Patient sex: M
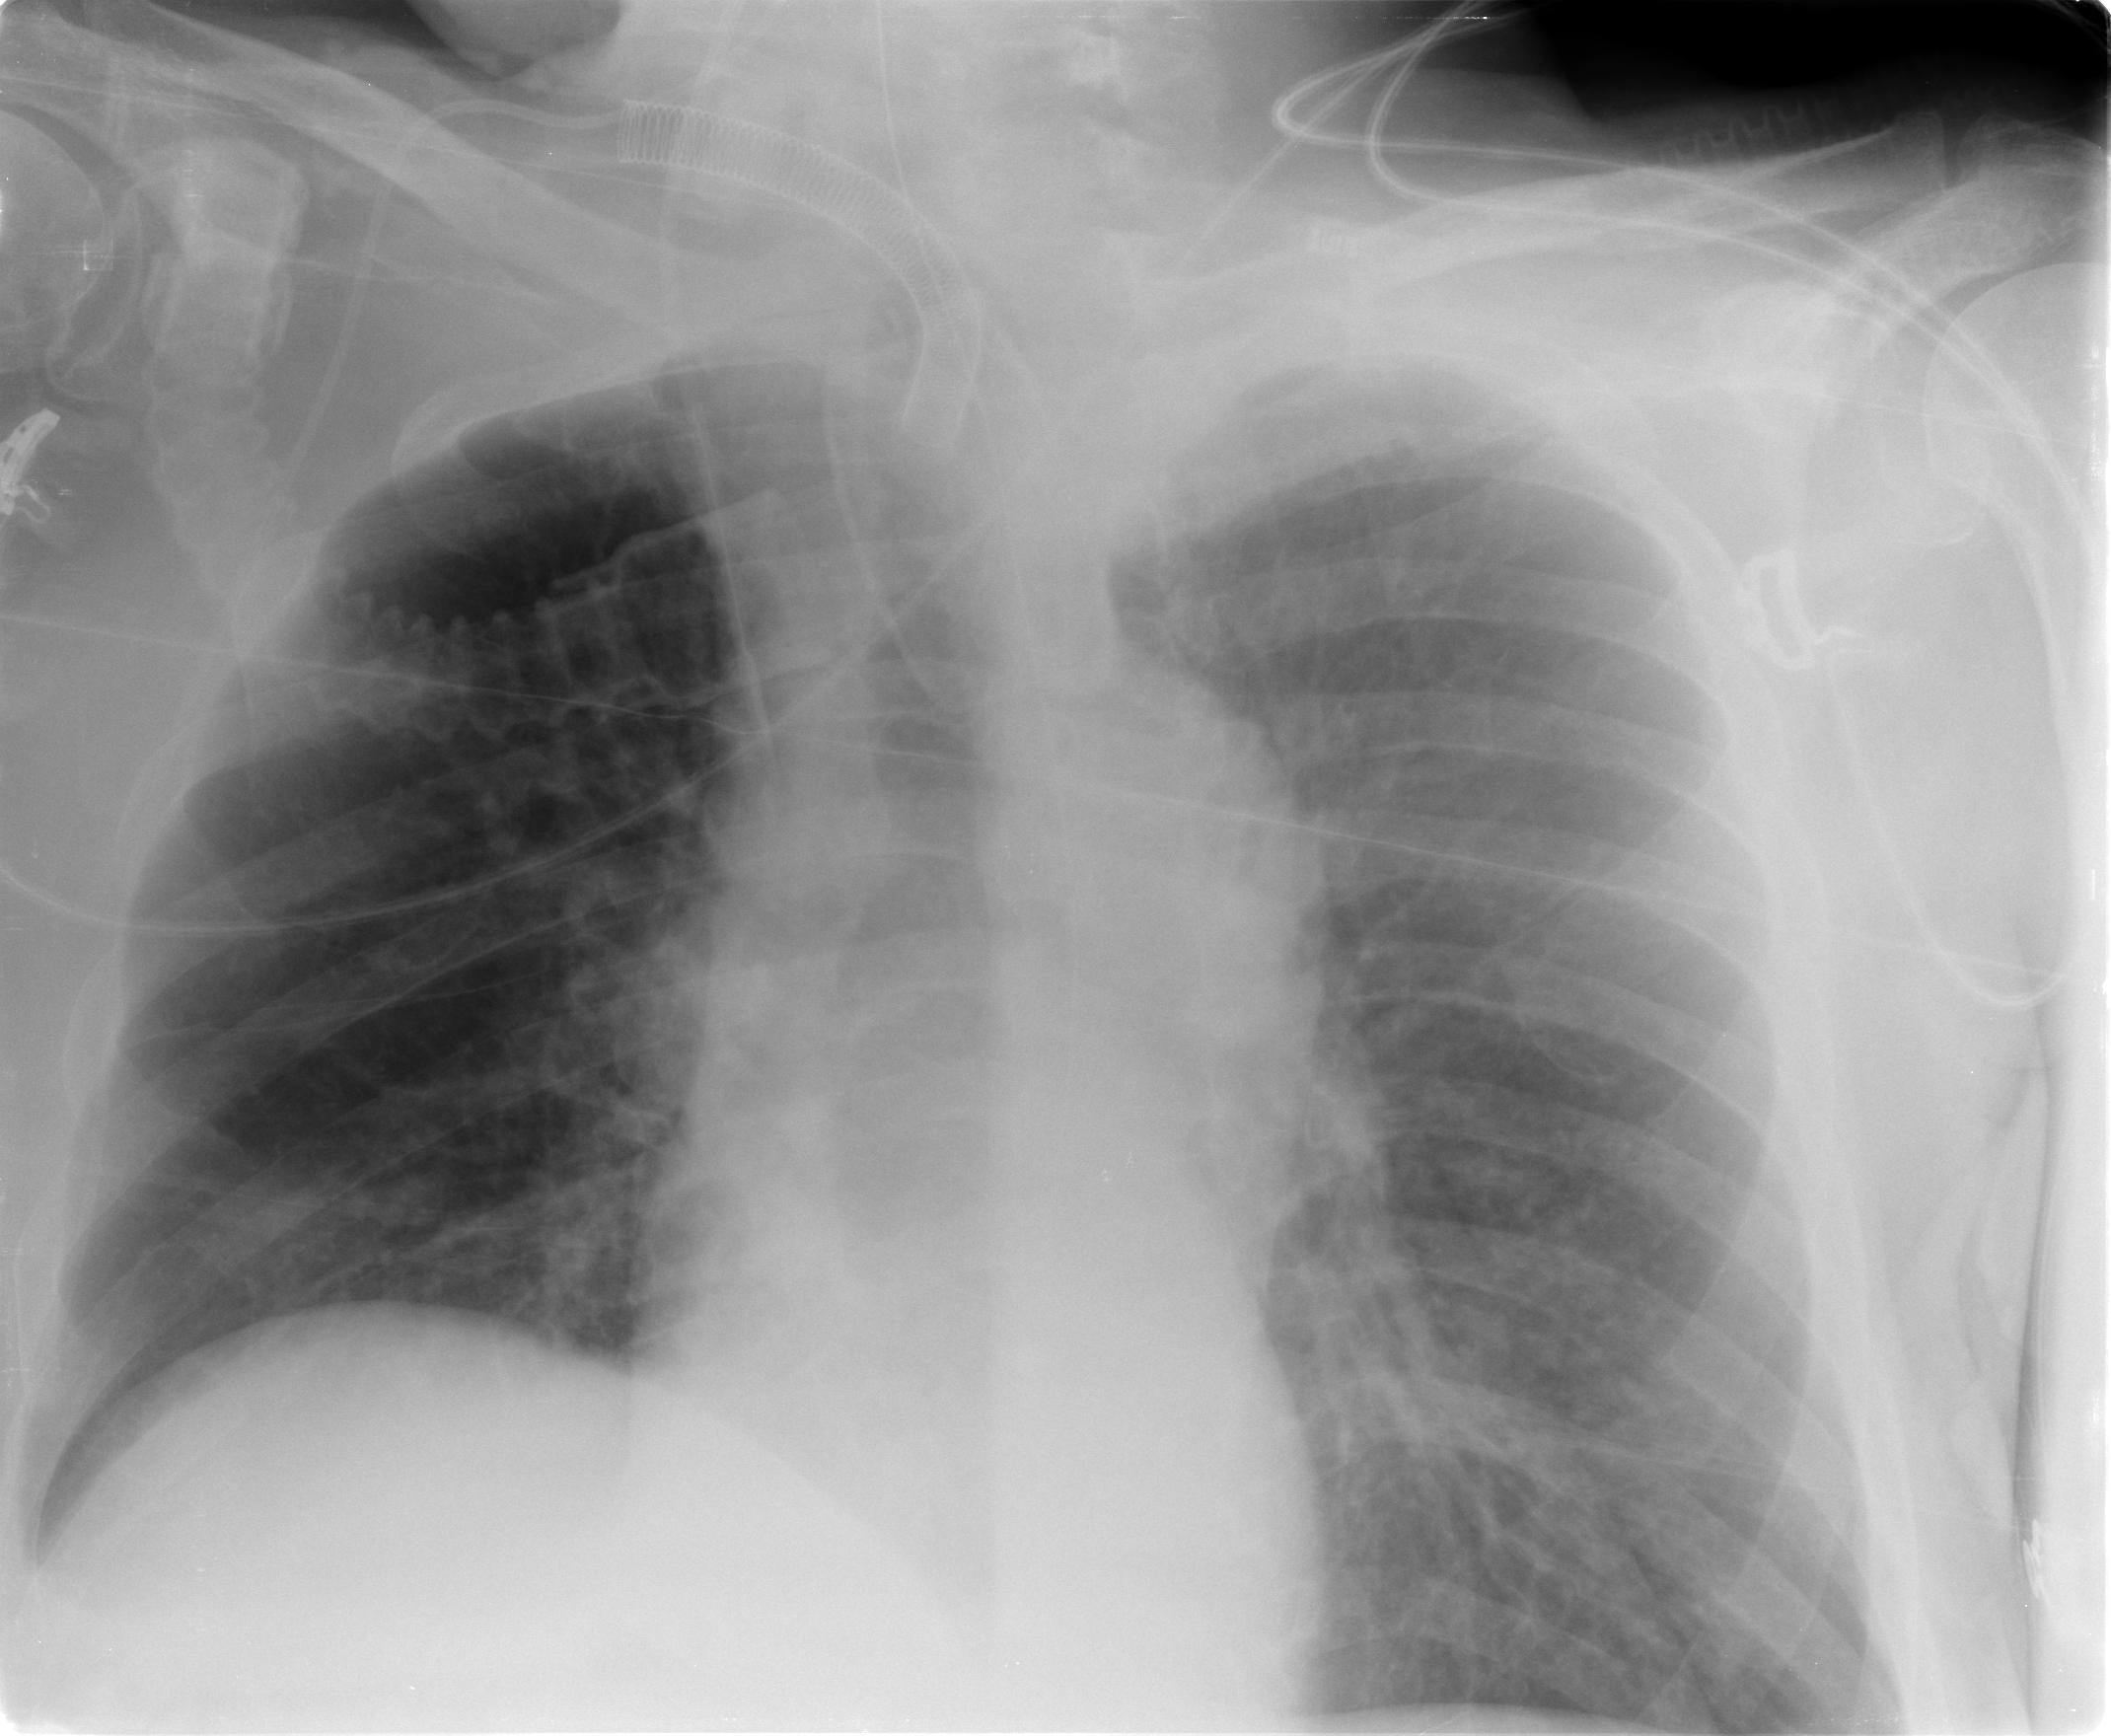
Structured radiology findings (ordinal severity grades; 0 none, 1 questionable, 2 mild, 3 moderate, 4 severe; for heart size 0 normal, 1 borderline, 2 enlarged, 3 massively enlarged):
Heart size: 0
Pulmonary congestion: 0
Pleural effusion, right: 0
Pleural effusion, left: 0
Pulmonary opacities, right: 2
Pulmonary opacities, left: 2
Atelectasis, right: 2
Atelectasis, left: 2